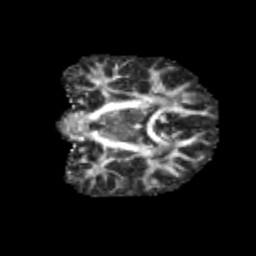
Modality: FA
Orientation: coronal
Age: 13
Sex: male
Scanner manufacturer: siemens
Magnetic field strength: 3 T
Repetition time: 3.8 s
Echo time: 0.07 s